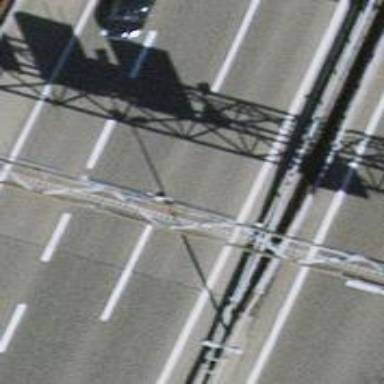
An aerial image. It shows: Motorway bridge with asphalt surface.